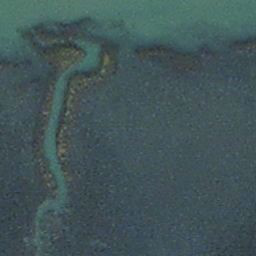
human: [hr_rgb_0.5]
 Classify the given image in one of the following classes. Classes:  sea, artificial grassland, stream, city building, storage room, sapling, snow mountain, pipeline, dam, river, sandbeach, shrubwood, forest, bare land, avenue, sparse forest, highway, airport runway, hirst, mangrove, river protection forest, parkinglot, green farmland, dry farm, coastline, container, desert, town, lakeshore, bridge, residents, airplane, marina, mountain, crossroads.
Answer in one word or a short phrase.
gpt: stream